Interaction volume radius: 5 \u00c5
Interaction volume height: 25 \u00c5
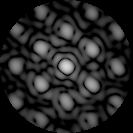
Disorder parameter: 0.3731